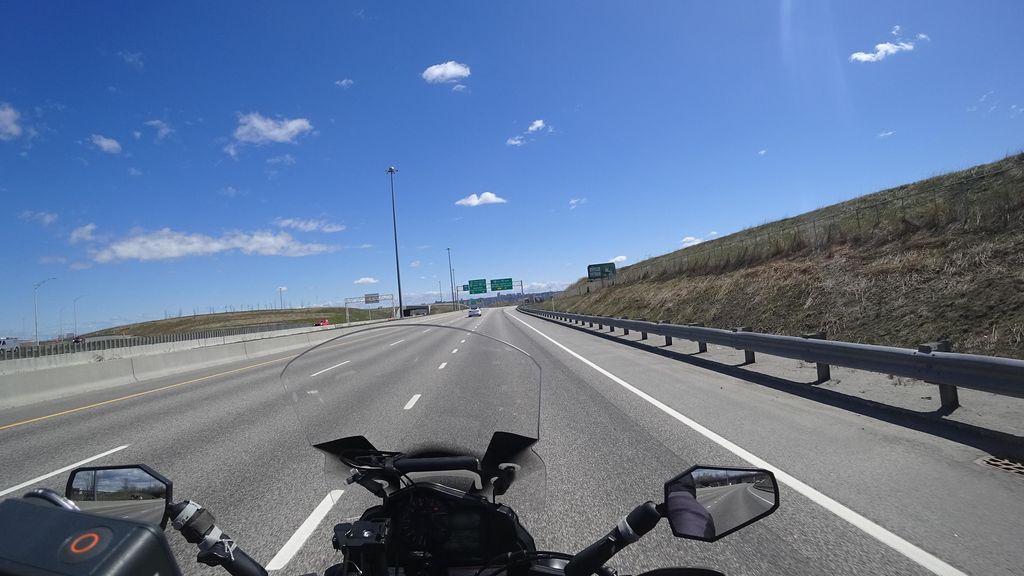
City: quebec_city